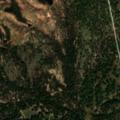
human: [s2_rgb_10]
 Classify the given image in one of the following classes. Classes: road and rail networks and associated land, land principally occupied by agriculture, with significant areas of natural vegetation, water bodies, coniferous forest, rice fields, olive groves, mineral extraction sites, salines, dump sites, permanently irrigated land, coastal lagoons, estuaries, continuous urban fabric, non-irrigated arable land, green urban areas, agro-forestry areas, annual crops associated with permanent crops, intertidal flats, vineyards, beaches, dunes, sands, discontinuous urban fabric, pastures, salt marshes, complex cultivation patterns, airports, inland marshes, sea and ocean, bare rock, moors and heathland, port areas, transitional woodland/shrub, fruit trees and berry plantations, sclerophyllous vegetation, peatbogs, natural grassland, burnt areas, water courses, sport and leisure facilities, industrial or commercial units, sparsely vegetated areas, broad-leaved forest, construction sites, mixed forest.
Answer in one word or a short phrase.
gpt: agro-forestry areas, broad-leaved forest, transitional woodland/shrub